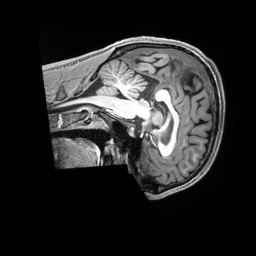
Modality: T1w
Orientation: sagittal
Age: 25
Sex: male
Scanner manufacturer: siemens
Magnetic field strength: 3 T
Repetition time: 2.3 s
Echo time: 0.00229 s